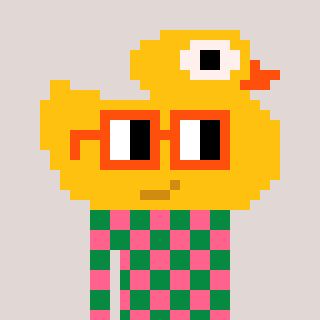
a pixel art character with square orange glasses, a ducky-shaped head and a green-colored body on a warm background